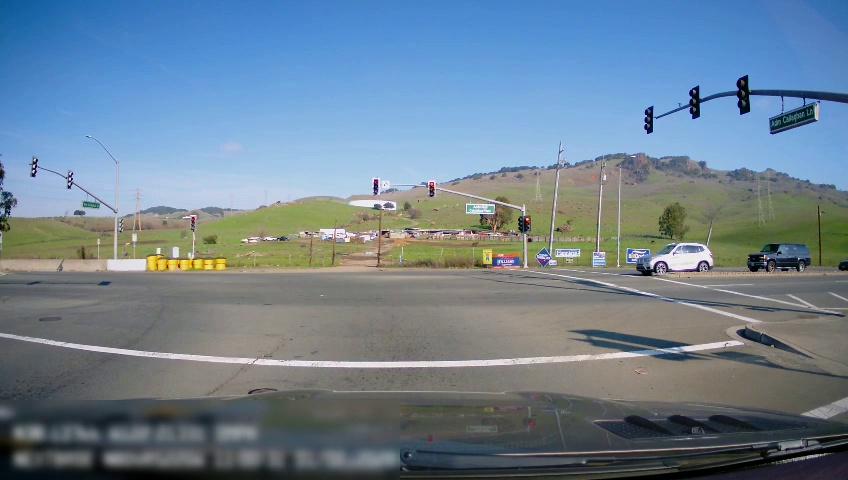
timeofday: Day
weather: Sunny
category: Drivable Space
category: Vehicles | SUV
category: Vehicles | SUV
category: Vehicles | Car
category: Lanes | Opposite Lane
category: Traffic | Lights
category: Traffic | Lights
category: Traffic | Lights
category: Traffic | Lights
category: Traffic | Lights
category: Traffic | Lights
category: Traffic | Lights
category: Traffic | Signs
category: Traffic | Lights
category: Traffic | Lights
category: Traffic | Signs
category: Traffic | Lights
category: Traffic | Lights
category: Traffic | Signs